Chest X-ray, AP view. Patient: 45 years old, sex M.
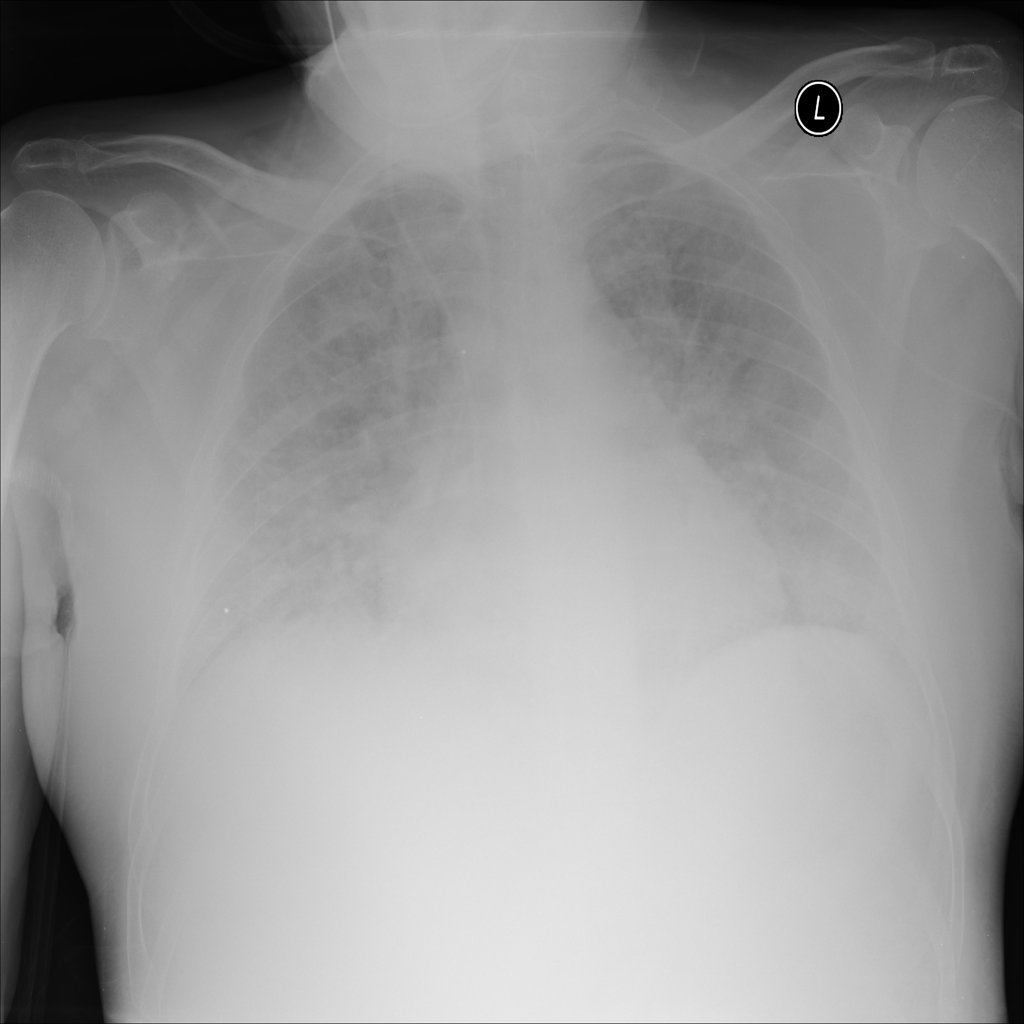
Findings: Effusion, Infiltration